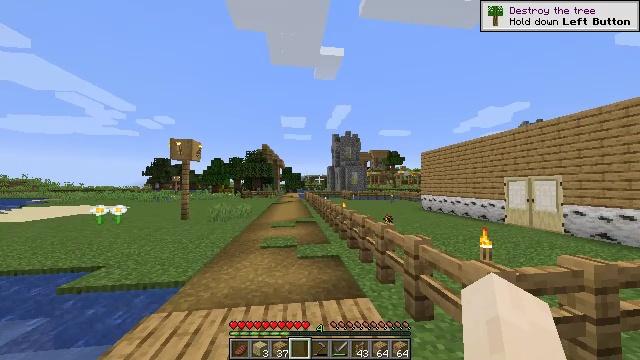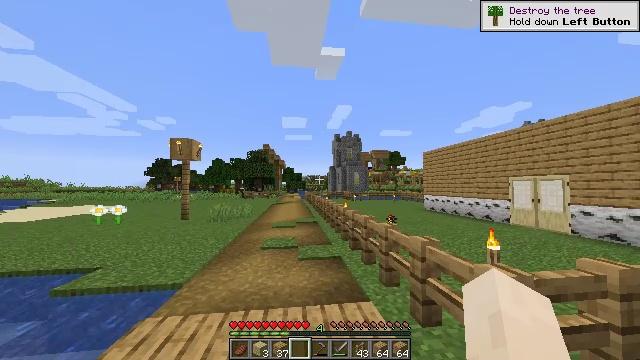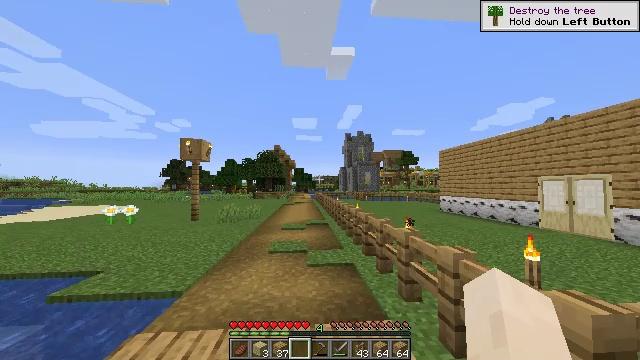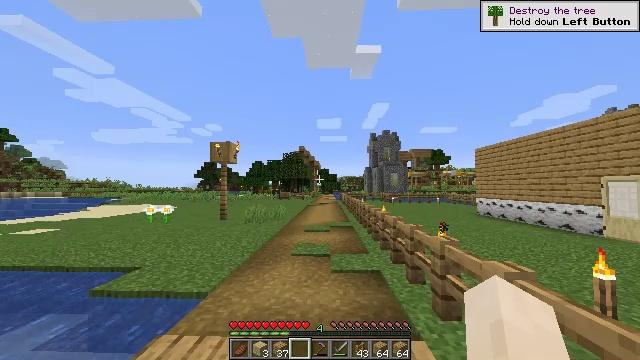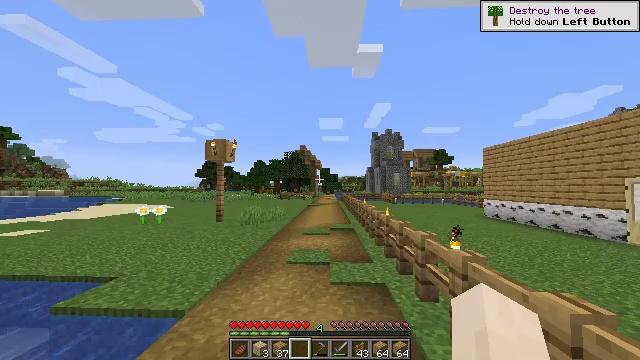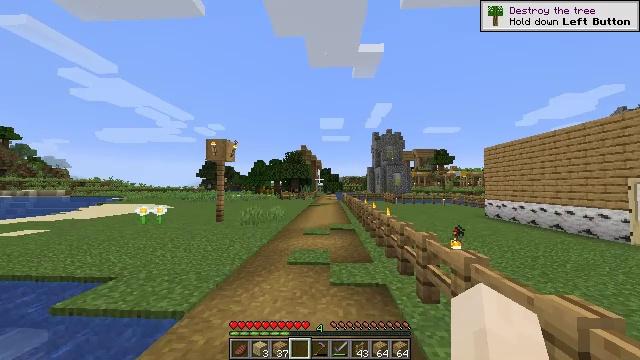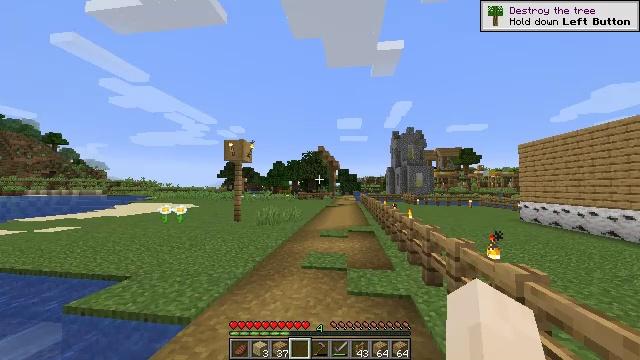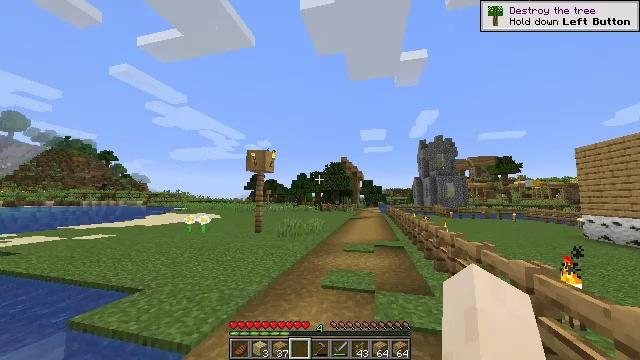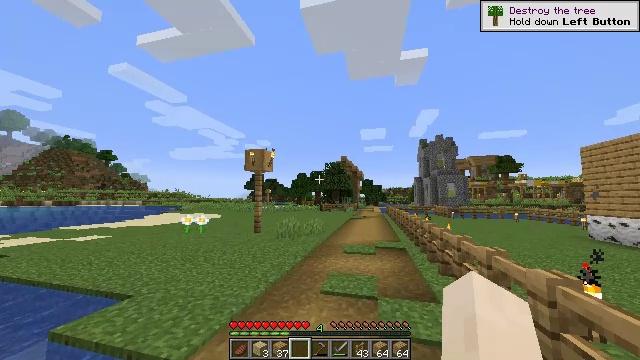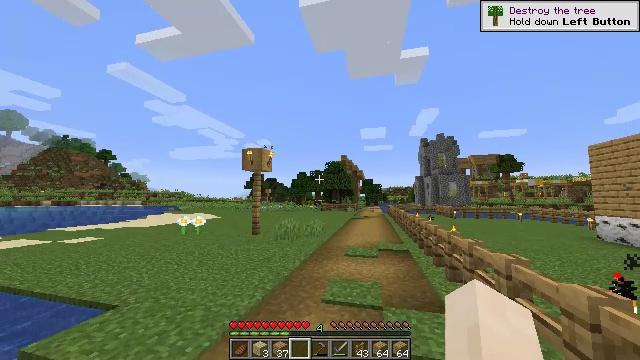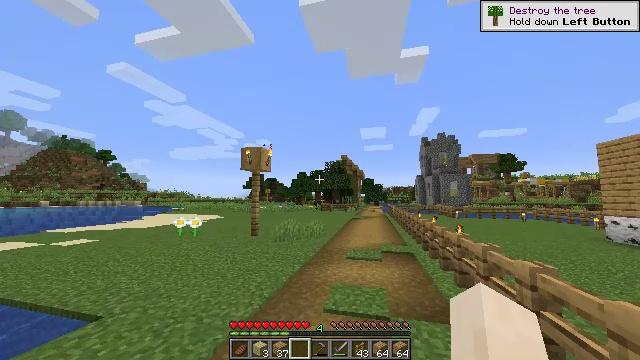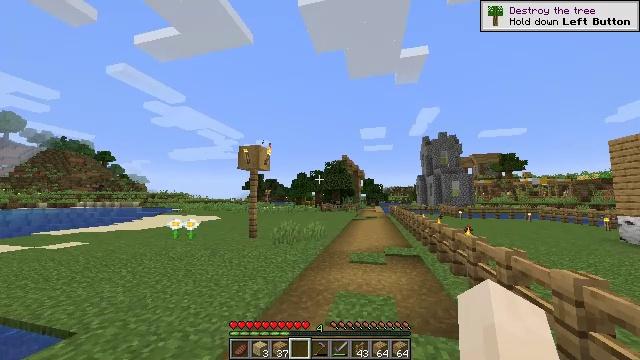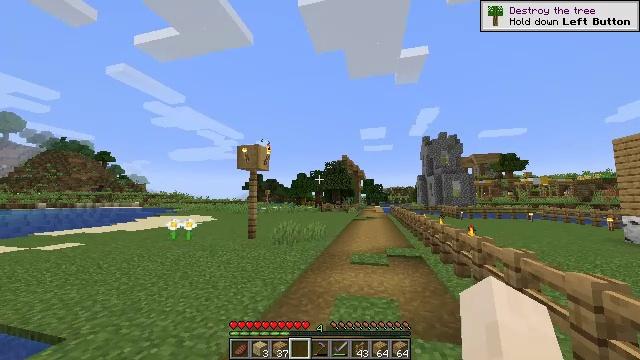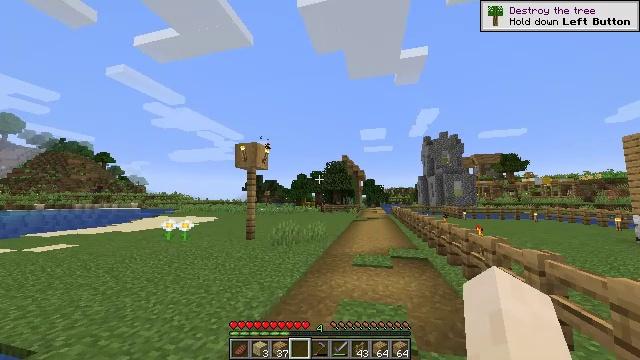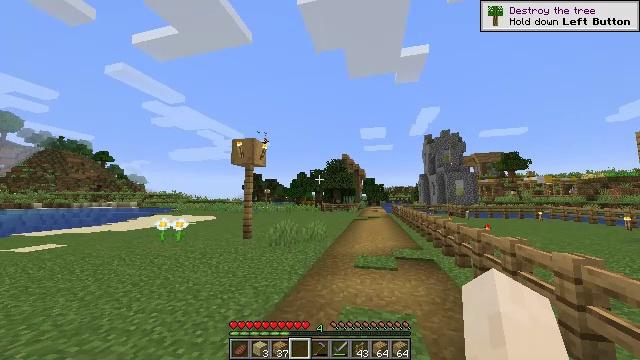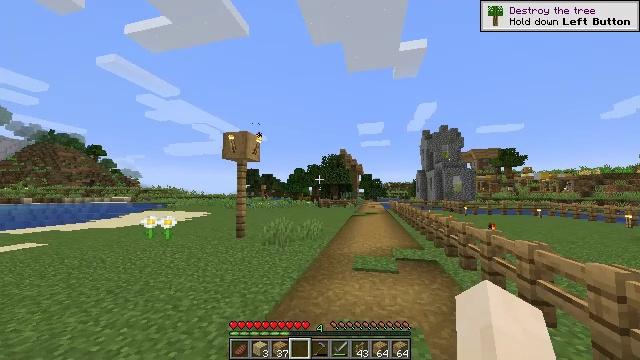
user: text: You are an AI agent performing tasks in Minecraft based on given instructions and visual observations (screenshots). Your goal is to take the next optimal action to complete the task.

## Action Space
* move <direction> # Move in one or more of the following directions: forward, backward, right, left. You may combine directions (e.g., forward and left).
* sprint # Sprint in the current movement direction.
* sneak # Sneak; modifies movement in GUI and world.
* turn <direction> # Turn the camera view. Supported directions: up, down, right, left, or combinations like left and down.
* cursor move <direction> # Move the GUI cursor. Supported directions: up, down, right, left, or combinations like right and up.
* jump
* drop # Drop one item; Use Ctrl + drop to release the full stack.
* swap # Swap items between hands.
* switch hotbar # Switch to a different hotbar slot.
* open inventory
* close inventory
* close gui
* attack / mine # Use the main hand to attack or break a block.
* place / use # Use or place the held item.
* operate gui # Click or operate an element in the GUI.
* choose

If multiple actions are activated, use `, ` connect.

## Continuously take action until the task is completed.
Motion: motion action
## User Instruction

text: Create an oak slab using oak planks in the crafting table.
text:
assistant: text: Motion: move forward, sprint
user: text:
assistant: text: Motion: move forward, sprint, turn left
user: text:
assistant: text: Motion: move forward, sprint, turn left
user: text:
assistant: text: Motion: move forward, sprint
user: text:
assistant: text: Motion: move forward, sprint
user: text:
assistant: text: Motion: move forward, sprint, turn left
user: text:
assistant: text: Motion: move forward, sprint, turn left and up
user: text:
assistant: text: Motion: move forward, sprint
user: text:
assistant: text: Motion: move forward, sprint
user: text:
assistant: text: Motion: move forward, sprint
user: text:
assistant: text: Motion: move forward, sprint
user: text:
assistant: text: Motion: move forward, sprint
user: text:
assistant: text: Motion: move forward, sprint
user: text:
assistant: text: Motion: move forward, sprint
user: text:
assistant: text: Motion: move forward, sprint, turn down
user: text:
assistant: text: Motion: move forward, sprint
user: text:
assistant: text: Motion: move forward, sprint
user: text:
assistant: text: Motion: move forward, sprint
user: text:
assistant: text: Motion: move forward, sprint
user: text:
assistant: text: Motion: move forward, sprint, turn right and down
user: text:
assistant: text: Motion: move forward, sprint, turn right
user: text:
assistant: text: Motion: move forward, sprint, turn right
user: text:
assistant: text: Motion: move forward, sprint, turn right
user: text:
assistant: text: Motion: move forward, sprint, turn right and down
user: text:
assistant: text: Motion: move forward, sprint, turn right
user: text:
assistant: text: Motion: move forward, sprint
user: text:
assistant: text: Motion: move forward, sprint
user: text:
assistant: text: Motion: move forward, sprint
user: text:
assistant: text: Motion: move forward, sprint
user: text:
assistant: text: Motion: move forward, sprint